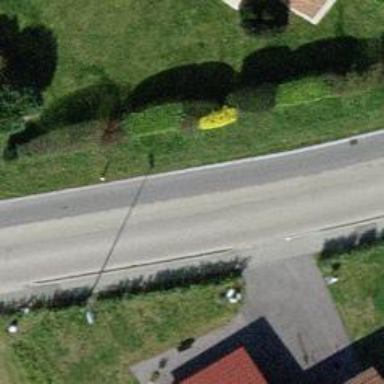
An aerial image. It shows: Secondary road with sidewalk.